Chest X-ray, AP view. Patient: 62 years old, sex F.
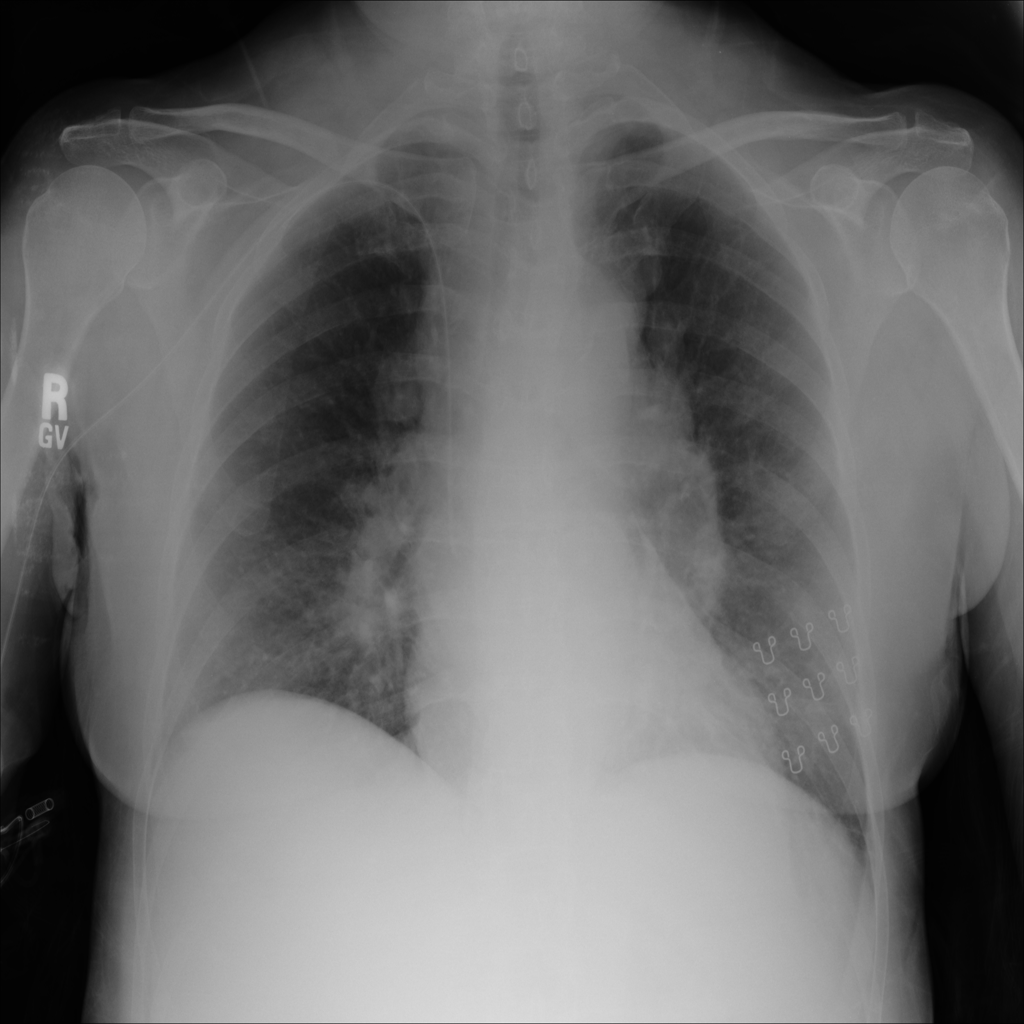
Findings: Mass